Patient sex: M
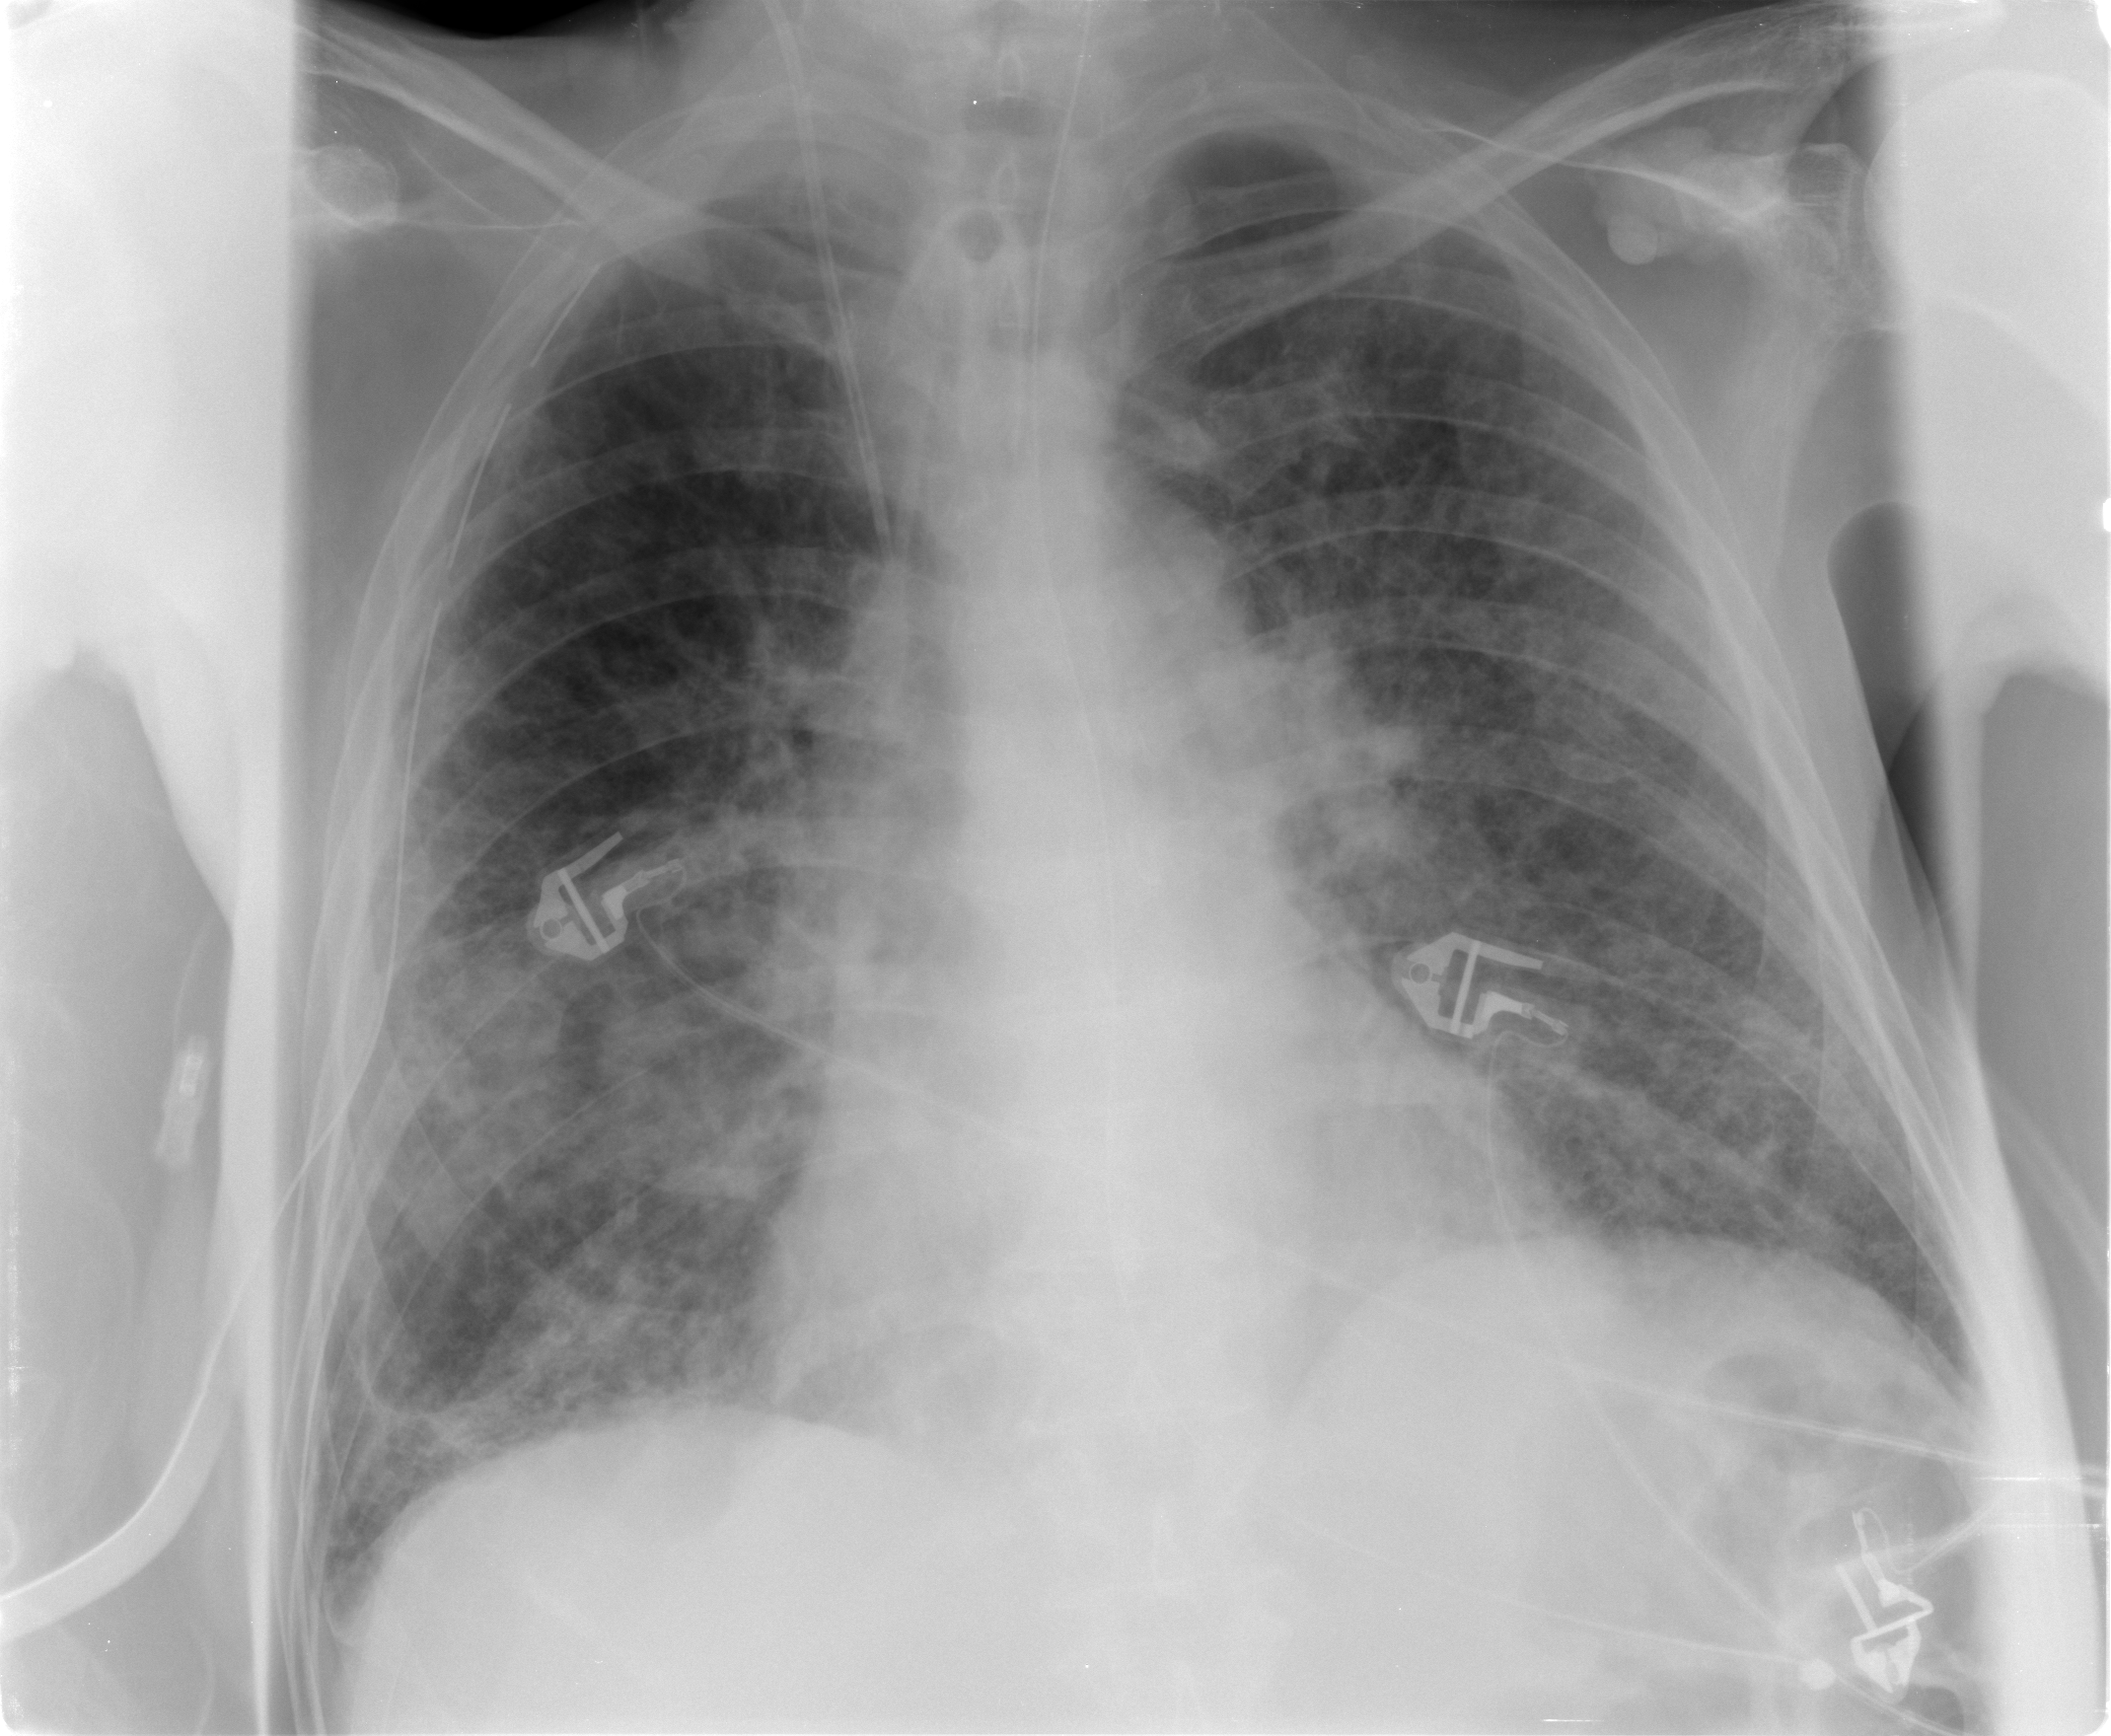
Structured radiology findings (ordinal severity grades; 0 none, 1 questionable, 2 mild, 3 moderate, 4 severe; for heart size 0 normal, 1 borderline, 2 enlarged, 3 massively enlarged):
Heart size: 0
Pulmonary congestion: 2
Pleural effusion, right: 0
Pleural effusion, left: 0
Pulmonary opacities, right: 3
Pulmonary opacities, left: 3
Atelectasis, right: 2
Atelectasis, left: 2